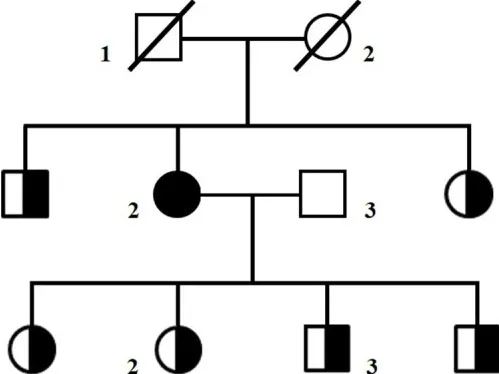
Pedigree of the family. Circles are women and squares are men. A shaded symbol indicates the proposita, half-shaded symbols indicate asymptomatic carriers of the homoplasmic m.8393C>T/p. Pro10Ser variant in MT-ATP8.
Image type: radiology (x_ray)